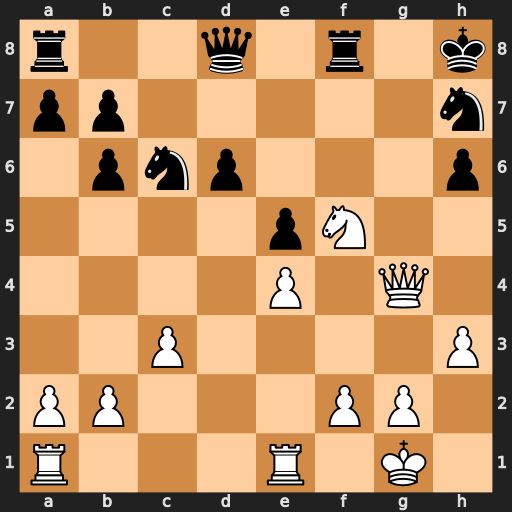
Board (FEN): r2q1r1k/pp5n/1pnp3p/4pN2/4P1Q1/2P4P/PP3PP1/R3R1K1
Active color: w
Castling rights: -
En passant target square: -
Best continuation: Qg7#